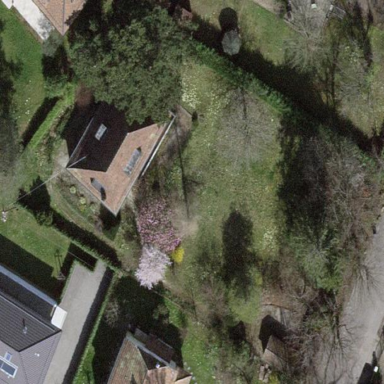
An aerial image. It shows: Garden enclosed by fence.